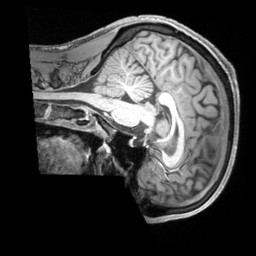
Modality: T1w
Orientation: sagittal
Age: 25
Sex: male
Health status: ill
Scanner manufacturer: siemens
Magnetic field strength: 3 T
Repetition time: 2.2 s
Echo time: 0.00218 s